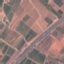
Land use / land cover: Highway